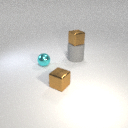
large gray rubber cylinder to the right of small brown metal cube